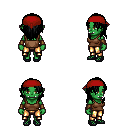
a pixel art fantasy rpg character, female body template, orc, green skin, brown pirate shirt, gold greaves, black long hairstyle, red bandana, leather bracers, ghillies, four views (front, back, left, right), 2x2 character sprite sheet, small pixel art, hard edges, no anti-aliasing